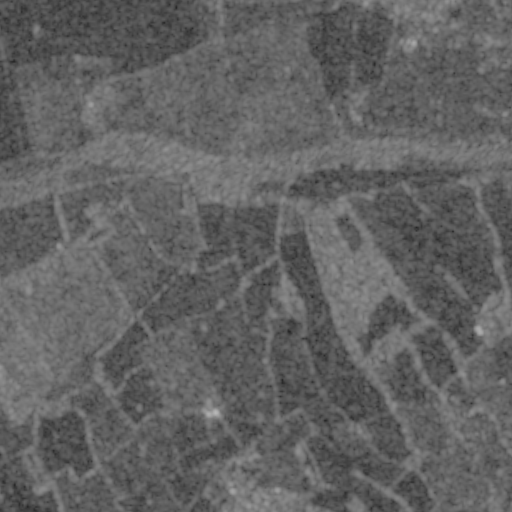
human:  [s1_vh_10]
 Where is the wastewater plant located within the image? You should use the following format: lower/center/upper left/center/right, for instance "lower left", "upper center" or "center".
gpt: The wastewater plant is located in the upper right of the image.
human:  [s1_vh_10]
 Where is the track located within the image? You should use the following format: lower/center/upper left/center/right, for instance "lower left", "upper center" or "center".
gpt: There is no track in the image.

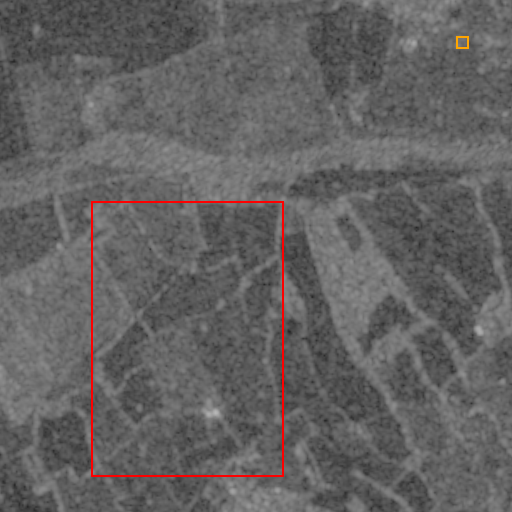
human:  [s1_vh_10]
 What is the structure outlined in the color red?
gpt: The structure outlined in red is a crop field.
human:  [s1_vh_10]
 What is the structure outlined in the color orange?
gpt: The structure outlined in orange is a wastewater plant.
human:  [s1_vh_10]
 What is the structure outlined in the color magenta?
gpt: There is no magenta outline.